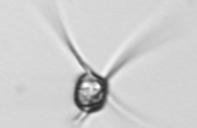
Label: Chaetoceros_danicus